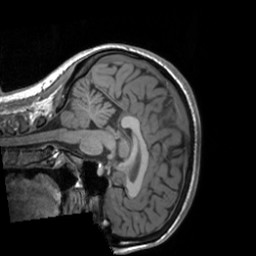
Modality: T1w
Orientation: sagittal
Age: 28
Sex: female
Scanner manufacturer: siemens
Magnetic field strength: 3 T
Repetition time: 1.9 s
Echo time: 0.00226 s